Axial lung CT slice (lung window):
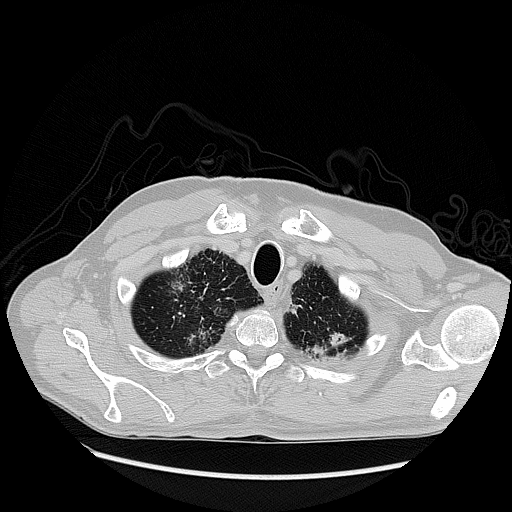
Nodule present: no